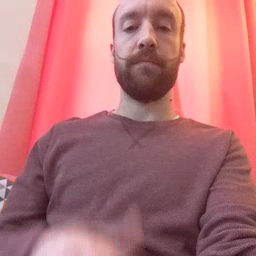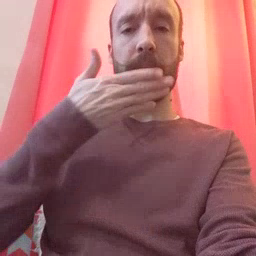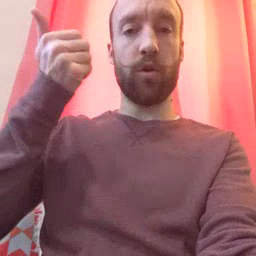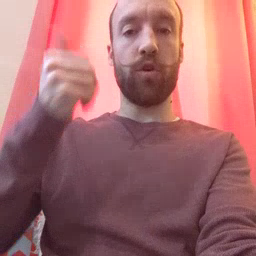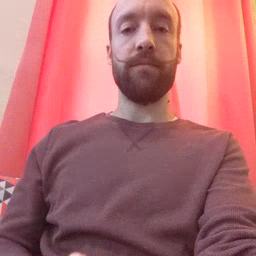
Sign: better